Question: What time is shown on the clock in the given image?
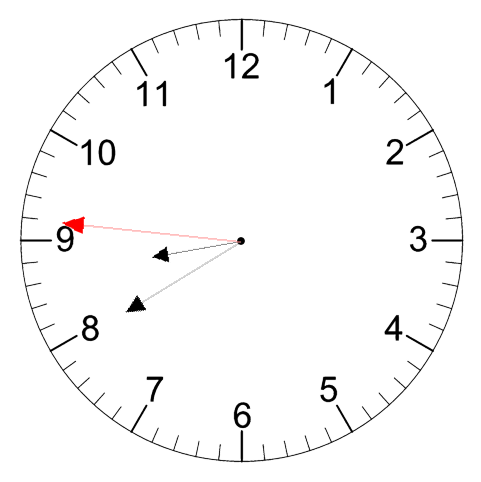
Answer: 08:39:46